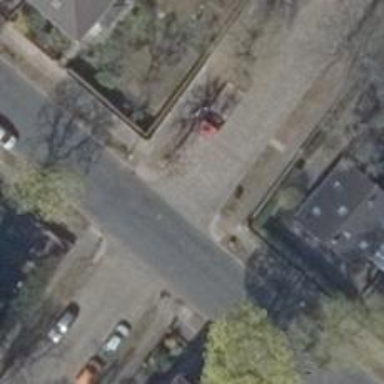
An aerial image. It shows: Residential road with sidewalks on both sides.